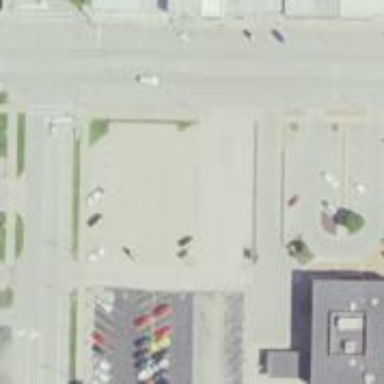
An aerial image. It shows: Commercial area.